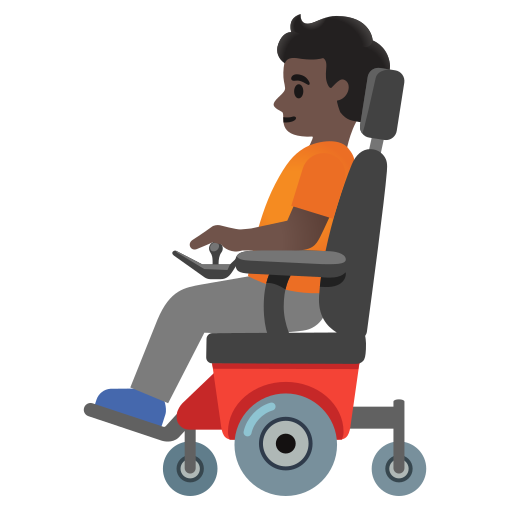
Emoji: 🧑🏿‍🦼